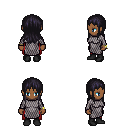
a pixel art fantasy rpg character, female body template, human, dark skin, chain mail, red pants, raven unkempt hairstyle, bracelets, black shoes, four views (front, back, left, right), 2x2 character sprite sheet, small pixel art, hard edges, no anti-aliasing